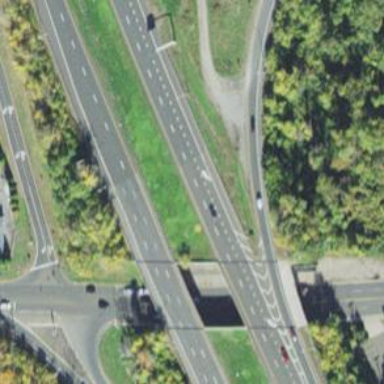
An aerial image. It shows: Asphalt motorway.